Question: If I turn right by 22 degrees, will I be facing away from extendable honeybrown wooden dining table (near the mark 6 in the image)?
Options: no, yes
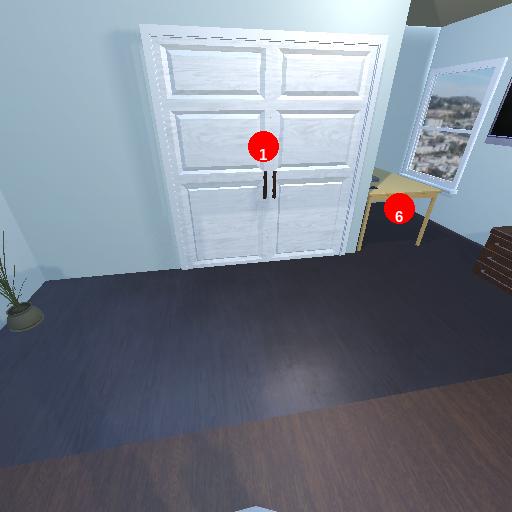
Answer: no